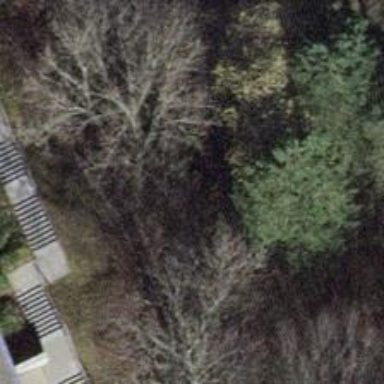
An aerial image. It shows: Road with steps.